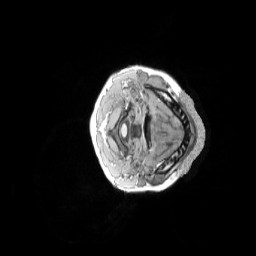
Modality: T1w
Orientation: axial
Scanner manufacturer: siemens
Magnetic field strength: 3 T
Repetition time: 2.3 s
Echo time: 0.0033 s